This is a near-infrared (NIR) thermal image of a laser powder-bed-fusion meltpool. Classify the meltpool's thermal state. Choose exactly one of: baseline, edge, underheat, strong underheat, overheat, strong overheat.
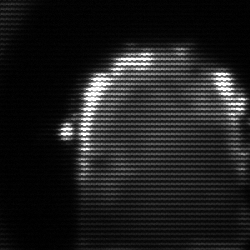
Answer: baseline